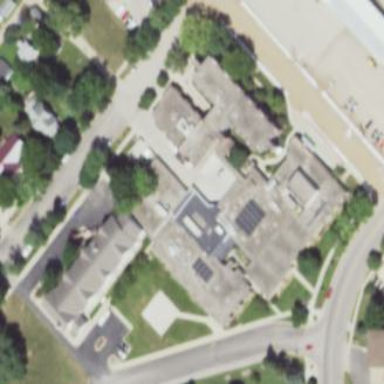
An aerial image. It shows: Hospital providing healthcare services.